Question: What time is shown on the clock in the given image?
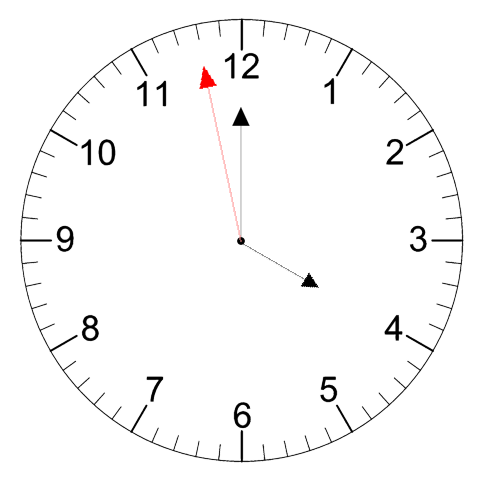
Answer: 03:59:58